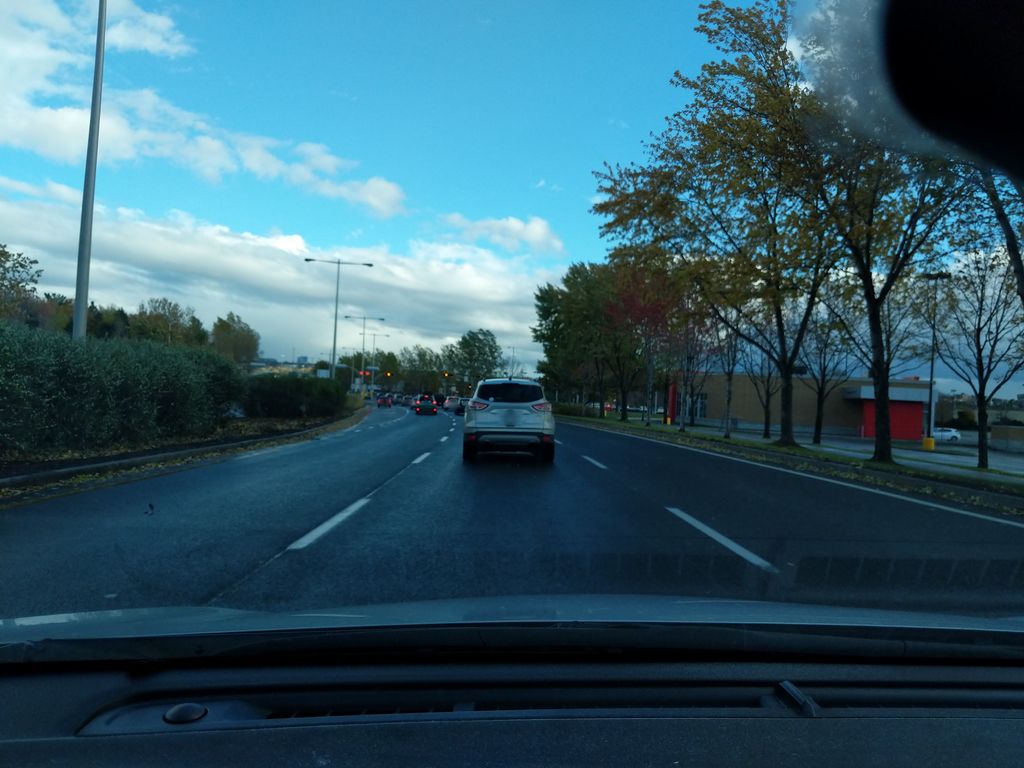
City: quebec_city